Question: <URL>After i deleted row the serial number column number are not re-ordered
I have Delete button in each row on click calling Ajax to delete record from data. It's deleting record from data base, after deleted recording I want to display remain data and remove particular row in table but it's changing pagination and refreshing the whole table.
'''
var owner_table = null;
$(document).ready(function () {
owner_table = $('#owners_table').DataTable();
});
function deletehouseowner(oid, rid) {
$.ajax({
dataType: "HTML",
type: "POST",
data: {
"oid": oid
},
url: "houseowner_delete.php",
success: function (msg) {
if (msg === "failure") {
} else {
event.preventDefault();
var table = 'owners_table';
var row = $(this).closest('tr');
var id = row.attr("id");
setTimeout(function () {
var siblings = row.siblings();
owner_table.row($('#row_' + rid)).remove().draw();
siblings.each(function (index) {
$(this).children().first().text(index + 1);
});
}, 100);
}
}
});
}
'''
Screenshot:

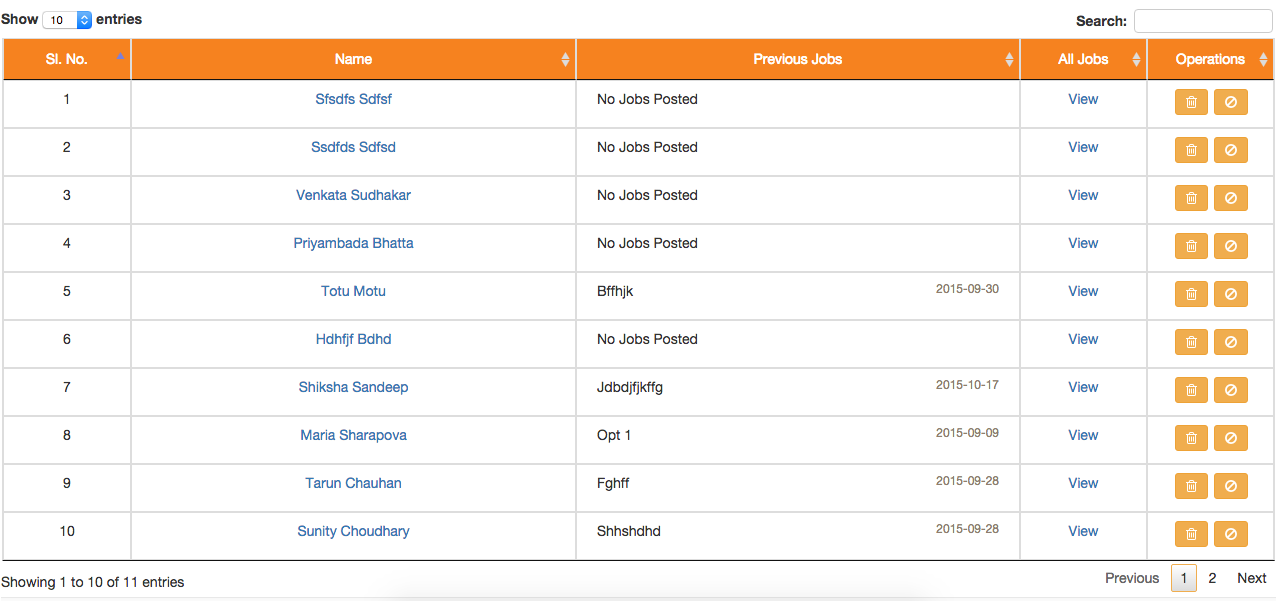
Answer: >
API method <URL> accepts optional parameter that controls how the table should be updated.
Pass 'false' to <URL> function to preserve current page, see the code below:
'''
owner_table.row($('#row_'+rid)).remove().draw(false);
'''
>
See <URL> for code and demonstration.